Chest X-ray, PA view. Patient: 10 years old, sex M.
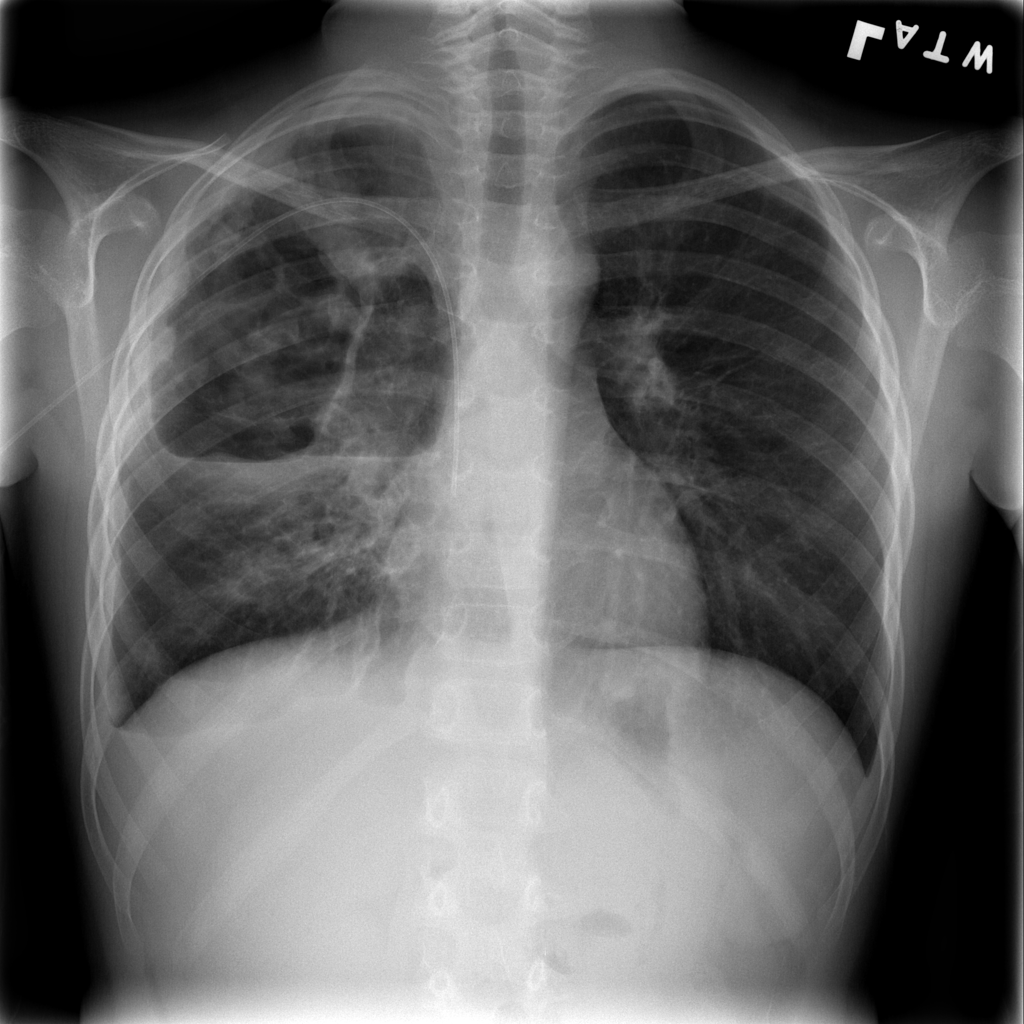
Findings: No Finding